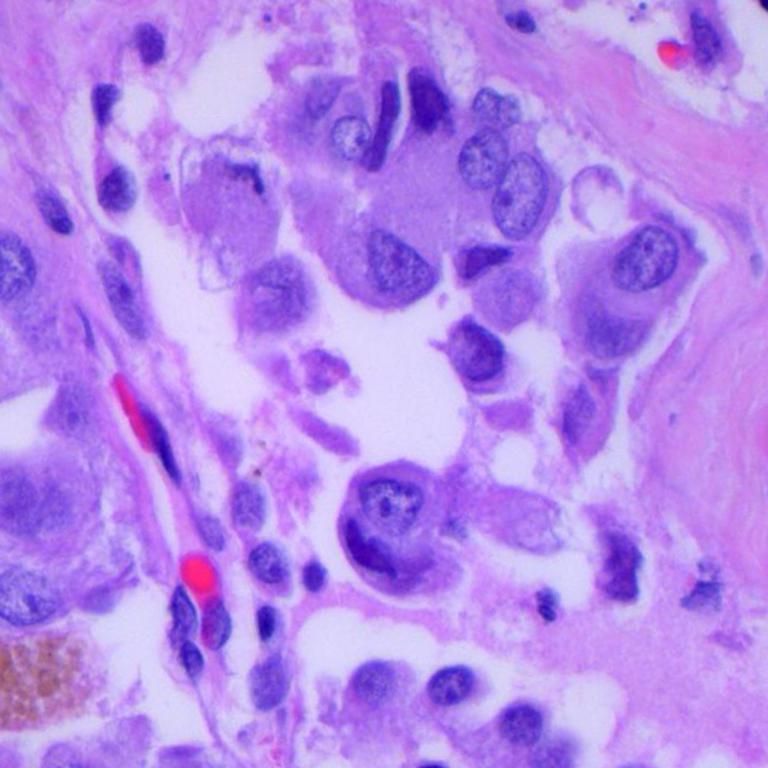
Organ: lung
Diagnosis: adenocarcinomas